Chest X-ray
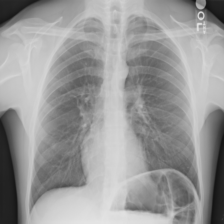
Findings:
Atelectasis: negative
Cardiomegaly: negative
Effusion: negative
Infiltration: negative
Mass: negative
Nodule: negative
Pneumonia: negative
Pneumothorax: negative
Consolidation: negative
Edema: negative
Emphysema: negative
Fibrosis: negative
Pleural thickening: negative
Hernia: negative